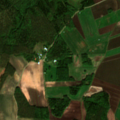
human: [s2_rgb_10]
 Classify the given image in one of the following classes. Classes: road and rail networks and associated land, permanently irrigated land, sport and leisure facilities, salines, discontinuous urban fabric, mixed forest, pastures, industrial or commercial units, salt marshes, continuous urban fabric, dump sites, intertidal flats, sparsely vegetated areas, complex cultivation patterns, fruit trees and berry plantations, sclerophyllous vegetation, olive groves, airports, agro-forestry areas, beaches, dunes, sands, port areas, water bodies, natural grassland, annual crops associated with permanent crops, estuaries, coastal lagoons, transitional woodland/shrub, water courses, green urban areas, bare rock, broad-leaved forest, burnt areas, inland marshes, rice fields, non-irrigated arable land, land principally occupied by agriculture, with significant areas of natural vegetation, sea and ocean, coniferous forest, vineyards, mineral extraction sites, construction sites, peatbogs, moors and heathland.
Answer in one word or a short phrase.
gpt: non-irrigated arable land, land principally occupied by agriculture, with significant areas of natural vegetation, coniferous forest, mixed forest